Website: ulta-beauty
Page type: payment
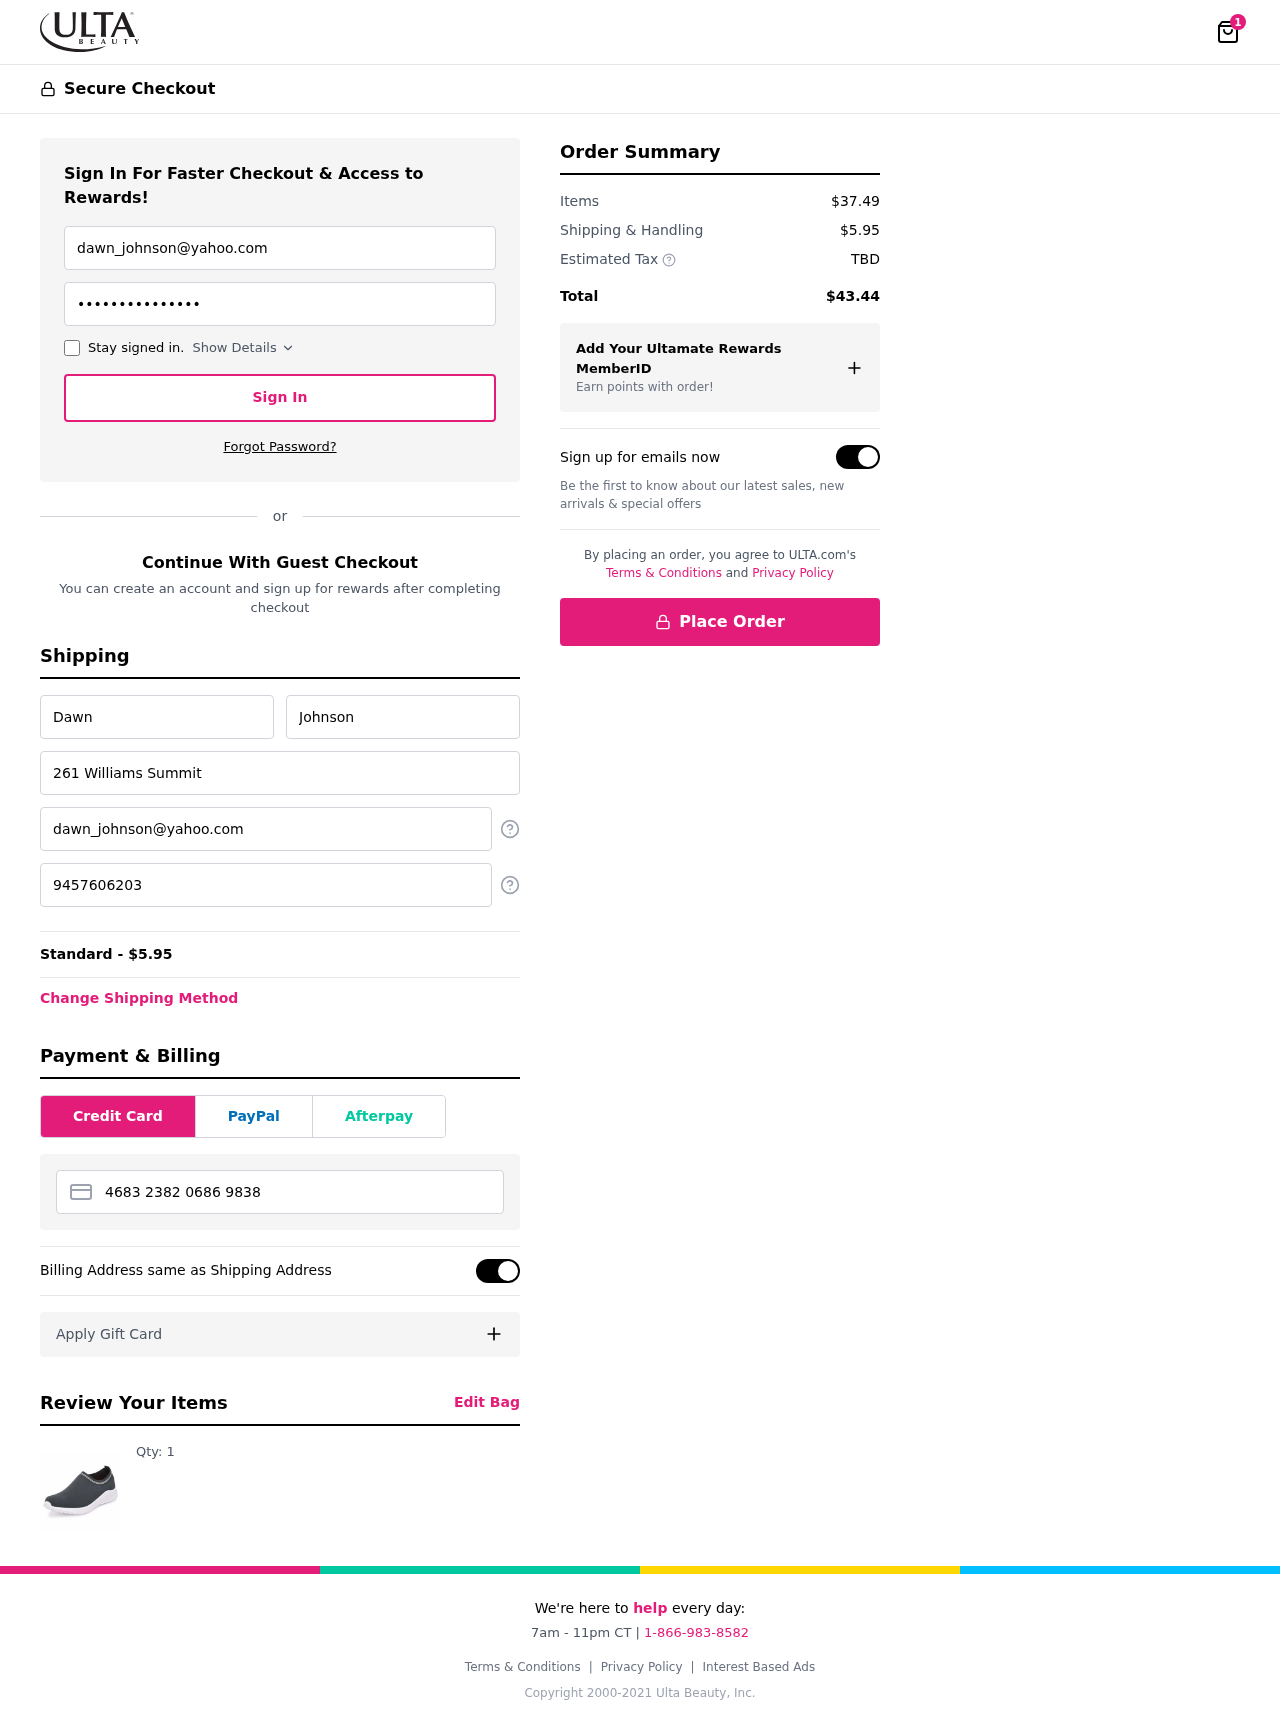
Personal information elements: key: PII_CARD_NUMBER
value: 4683 2382 0686 9838
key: PII_EMAIL
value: dawn_johnson@yahoo.com
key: PII_FIRSTNAME
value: Dawn
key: PII_LASTNAME
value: Johnson
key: PII_PHONE
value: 9457606203
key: PII_STREET
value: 261 Williams Summit
Product elements: key: PRODUCT1_QUANTITY
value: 1
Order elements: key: ORDER_NUM_ITEMS
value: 1
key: ORDER_SHIPPING_COST
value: $5.95
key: ORDER_SHIPPING_COST
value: Standard - $5.95
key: ORDER_SUBTOTAL
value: $37.49
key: ORDER_TAX
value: TBD
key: ORDER_TOTAL
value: $43.44